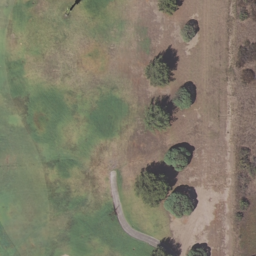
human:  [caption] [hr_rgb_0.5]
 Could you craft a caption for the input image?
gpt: A part of a golf course with turfs and some bunkers and trees .

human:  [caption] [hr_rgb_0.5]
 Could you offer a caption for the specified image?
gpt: A part of a golf course with turfs and some bunkers and trees .

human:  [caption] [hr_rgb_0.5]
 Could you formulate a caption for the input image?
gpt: This is a part of a golf course with turfs and some bunkers and trees .

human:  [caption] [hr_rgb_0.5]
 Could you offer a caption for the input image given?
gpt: There are turfs and some bunkers and trees in the golf course .

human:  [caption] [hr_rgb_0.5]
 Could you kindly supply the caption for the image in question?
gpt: Withered turfs and some bunkers and trees in the golf course .